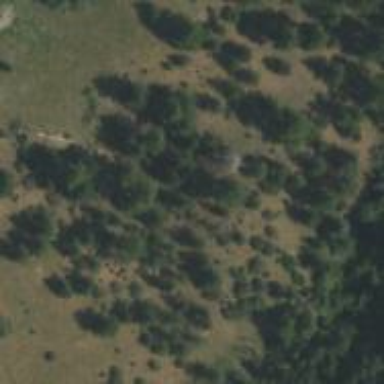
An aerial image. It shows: Forest dominated by evergreen needle-leaved trees.